Question: I want to insert data from c# form into oracle database .... I use this line of code
'''
com.CommandText = "insert into DEPTS VALUES (:code, :name)";
com.Parameters.Add(new OracleParameter(
"code", OracleType.Int32,dept_cod_txt.Text, ParameterDirection.Input));
com.Parameters.Add(new OracleParameter(
"name", OracleType.NVarChar, dept_name_txt.Text , ParameterDirection.Input));
com.ExecuteNonQuery();'
'''
it gives me some errors as below :

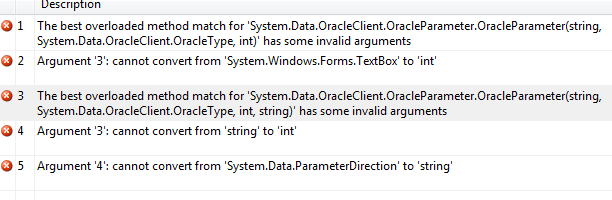
Answer: you are adding wrong parameters.
you should use it <URL>
'''
new OracleParameter(
"parameterName", OracleType, length, "db column name");
'''
suppose your table fields are and . then
'''
var codeParameter = new OracleParameter(
"code", OracleType.Int32, 4, "code");
codeParameter.Value = Convert.ToInt32(dept_cod_txt.Text);
var nameParameter = new OracleParameter(
"name", OracleType.NVarchar, 20, "name");
nameParameter.Value = dept_name_txt.Text;
com.Parameters.Add(codeParameter);
com.Parameters.Add(nameParameter);
'''
the one with parameter has a different <URL>.
you can find a list of all possible signatures <URL>